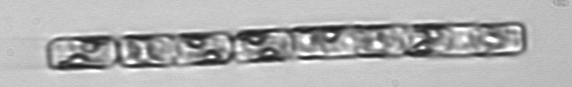
Label: Guinardia_delicatula